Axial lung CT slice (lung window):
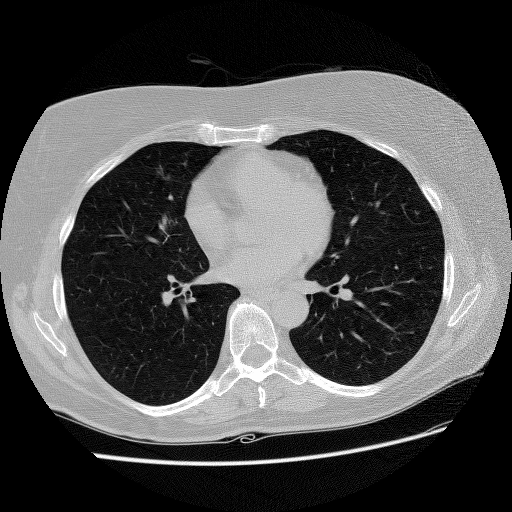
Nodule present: no